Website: bh-photo
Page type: customer-info-address
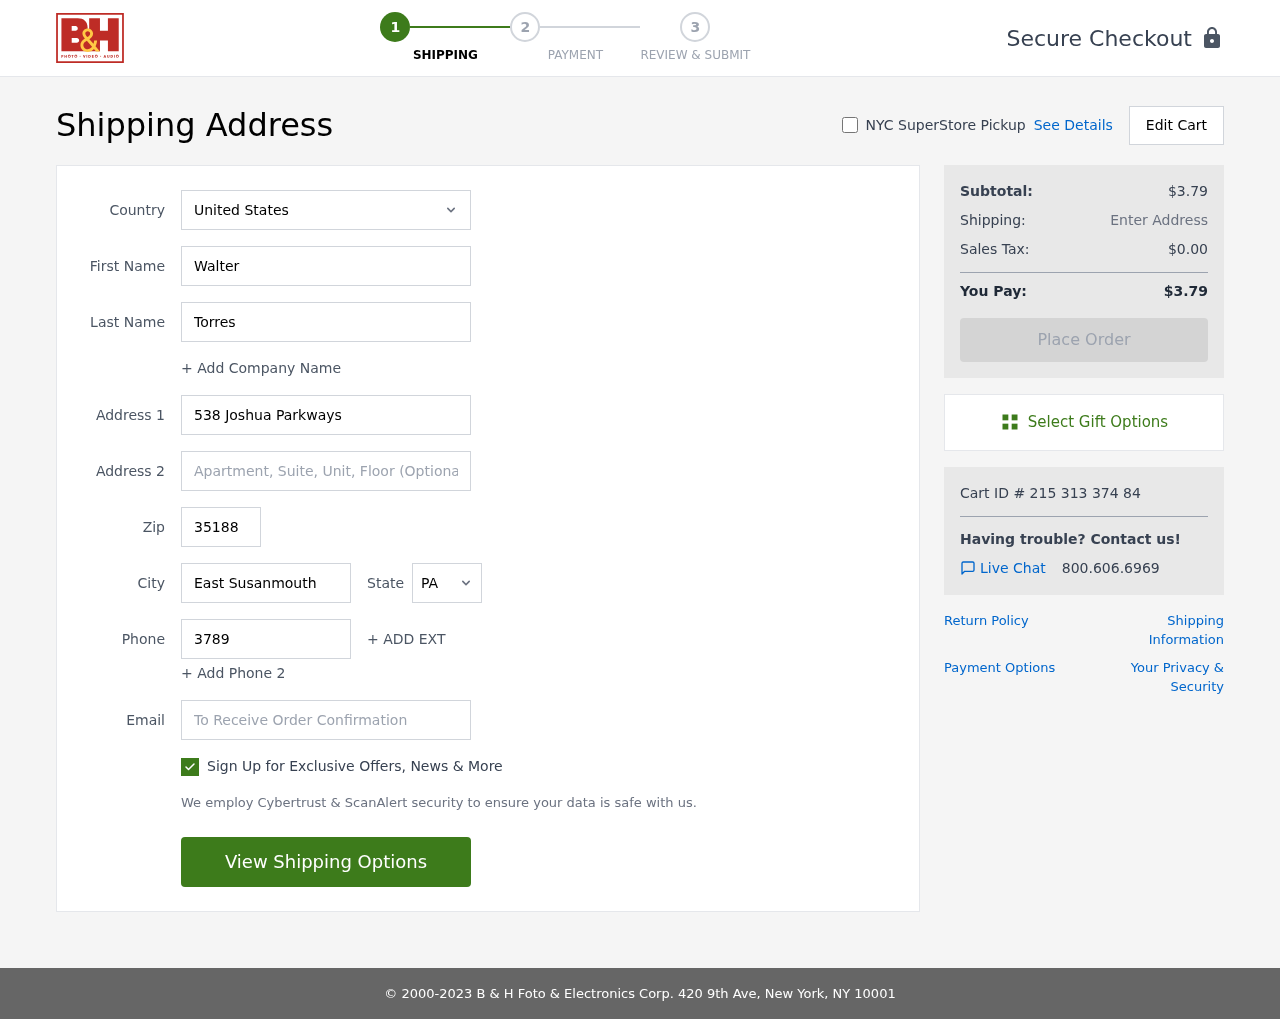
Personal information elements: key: PII_CITY
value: East Susanmouth
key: PII_COUNTRY
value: United States
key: PII_EMAIL
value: walter_torres@yahoo.com
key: PII_FIRSTNAME
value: Walter
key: PII_LASTNAME
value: Torres
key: PII_PHONE
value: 3789719740
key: PII_POSTCODE
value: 35188
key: PII_STATE_ABBR
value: PA
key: PII_STREET
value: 538 Joshua Parkways
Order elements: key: ORDER_SUBTOTAL
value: $3.79
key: ORDER_TAX
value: $0.00
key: ORDER_TOTAL
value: $3.79
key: ORDER_ID
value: Cart ID # 215 313 374 84